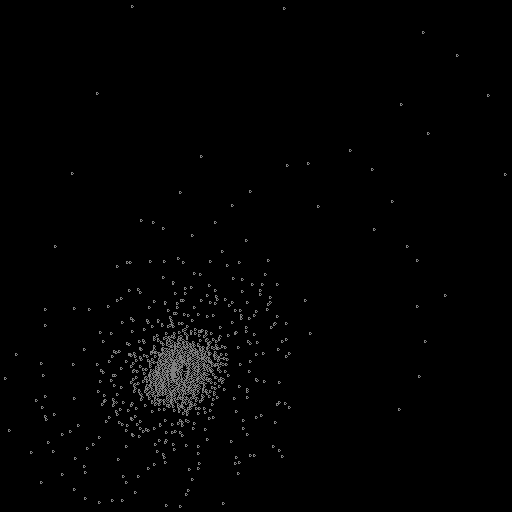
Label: supernova